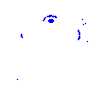
Particle: pion